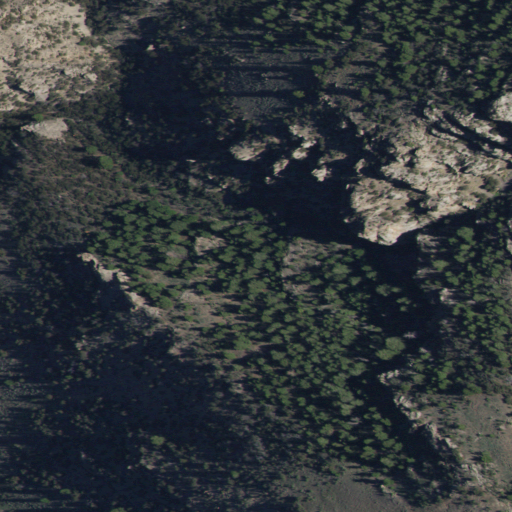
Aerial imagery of valley in Idaho named Box Bailey Corral Canyon containing evergreen forest and shrub